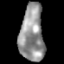
Tissue: lung
Cell type: Others
Senescence score: 0.2334
Nuclear area (px): 1335
Mean DAPI intensity: 148.111